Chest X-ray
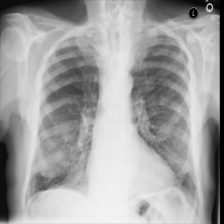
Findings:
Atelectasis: negative
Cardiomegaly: negative
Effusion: negative
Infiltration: negative
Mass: negative
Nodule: negative
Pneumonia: negative
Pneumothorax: negative
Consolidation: negative
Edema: negative
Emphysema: negative
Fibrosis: negative
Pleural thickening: negative
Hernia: negative